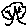
Label: tree